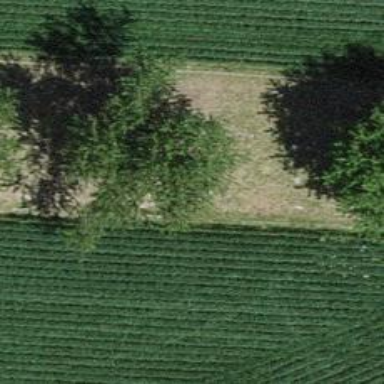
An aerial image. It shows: Agricultural area with broadleaved deciduous trees.